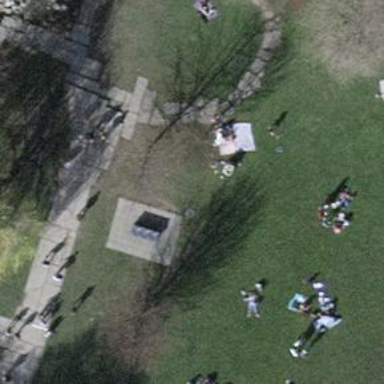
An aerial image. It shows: BBQ amenity.